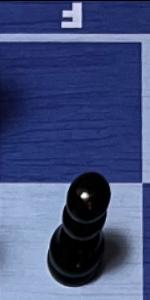
Label: Pawn_Black